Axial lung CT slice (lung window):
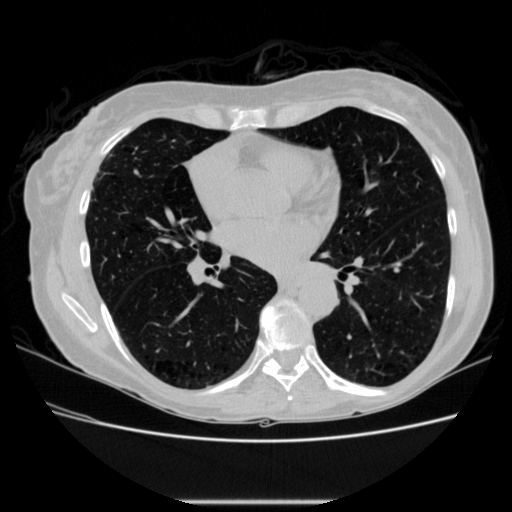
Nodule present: no